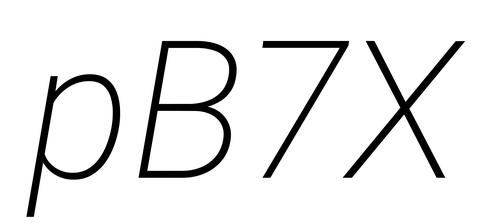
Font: Roboto-Italic_ExtraLight_Italic